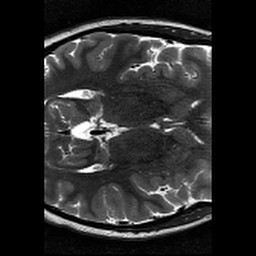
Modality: T2w
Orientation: axial
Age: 31
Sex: female
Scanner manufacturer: siemens
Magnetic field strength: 3 T
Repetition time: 11.39 s
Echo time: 0.09 s